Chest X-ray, AP view. Patient: 58 years old, sex F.
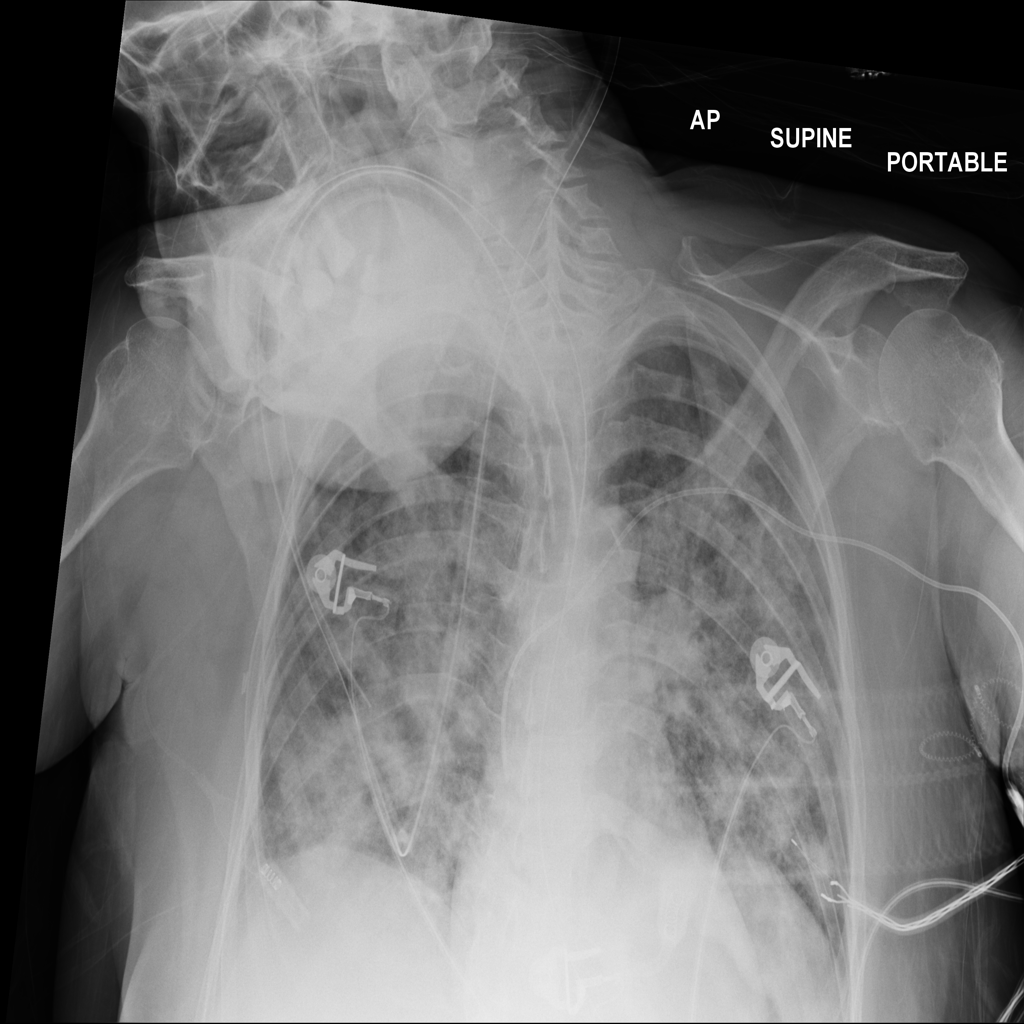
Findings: Infiltration